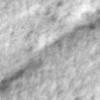
Label: no_change